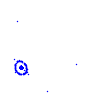
Particle: electron